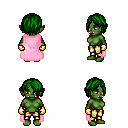
a pixel art fantasy rpg character, female body template, orc, green skin, pink cape, gold greaves, green bangs hairstyle, gold gloves, four views (front, back, left, right), 2x2 character sprite sheet, small pixel art, hard edges, no anti-aliasing